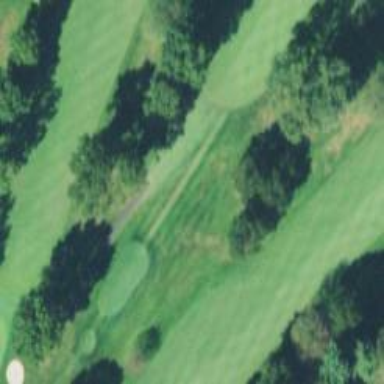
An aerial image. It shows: Path for both road and golf.